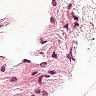
Metastatic tissue present: no